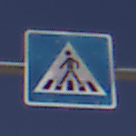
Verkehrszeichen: FussgaengerueberwegRechts
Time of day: Midday
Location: Outdoor (Nature)
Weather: Clear
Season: NotSpecified
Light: Natural